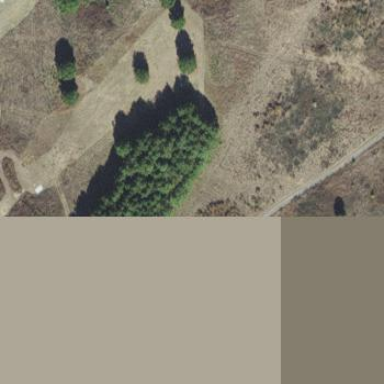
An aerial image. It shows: Grassy area designated as golf tee.